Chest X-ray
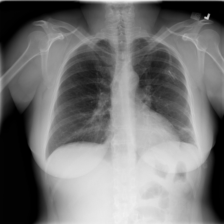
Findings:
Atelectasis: positive
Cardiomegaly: negative
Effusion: negative
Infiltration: positive
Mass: negative
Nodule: negative
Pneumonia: negative
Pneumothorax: negative
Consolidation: negative
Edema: negative
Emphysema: negative
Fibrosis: negative
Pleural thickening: negative
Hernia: negative